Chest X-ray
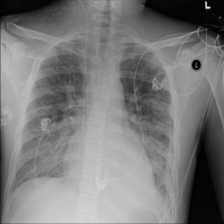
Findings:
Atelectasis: negative
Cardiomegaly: negative
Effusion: negative
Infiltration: positive
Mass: negative
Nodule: negative
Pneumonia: negative
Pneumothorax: negative
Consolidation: negative
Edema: negative
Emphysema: negative
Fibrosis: negative
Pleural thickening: negative
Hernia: negative